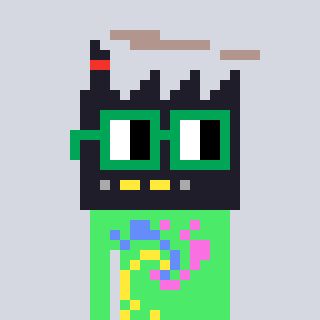
a pixel art character with square green glasses, a factory-shaped head and a teal-colored body on a cool background